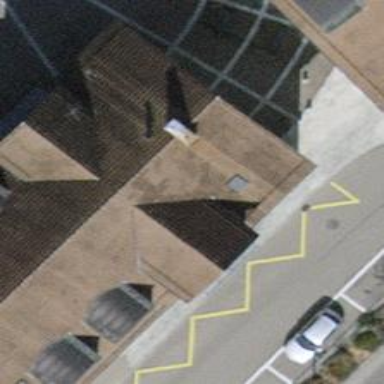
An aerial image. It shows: Disaster help point for emergencies.